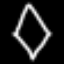
Label: diamond